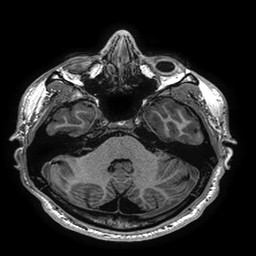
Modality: T1w
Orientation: coronal
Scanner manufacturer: ge
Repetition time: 7.6 s
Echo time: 0.003 s